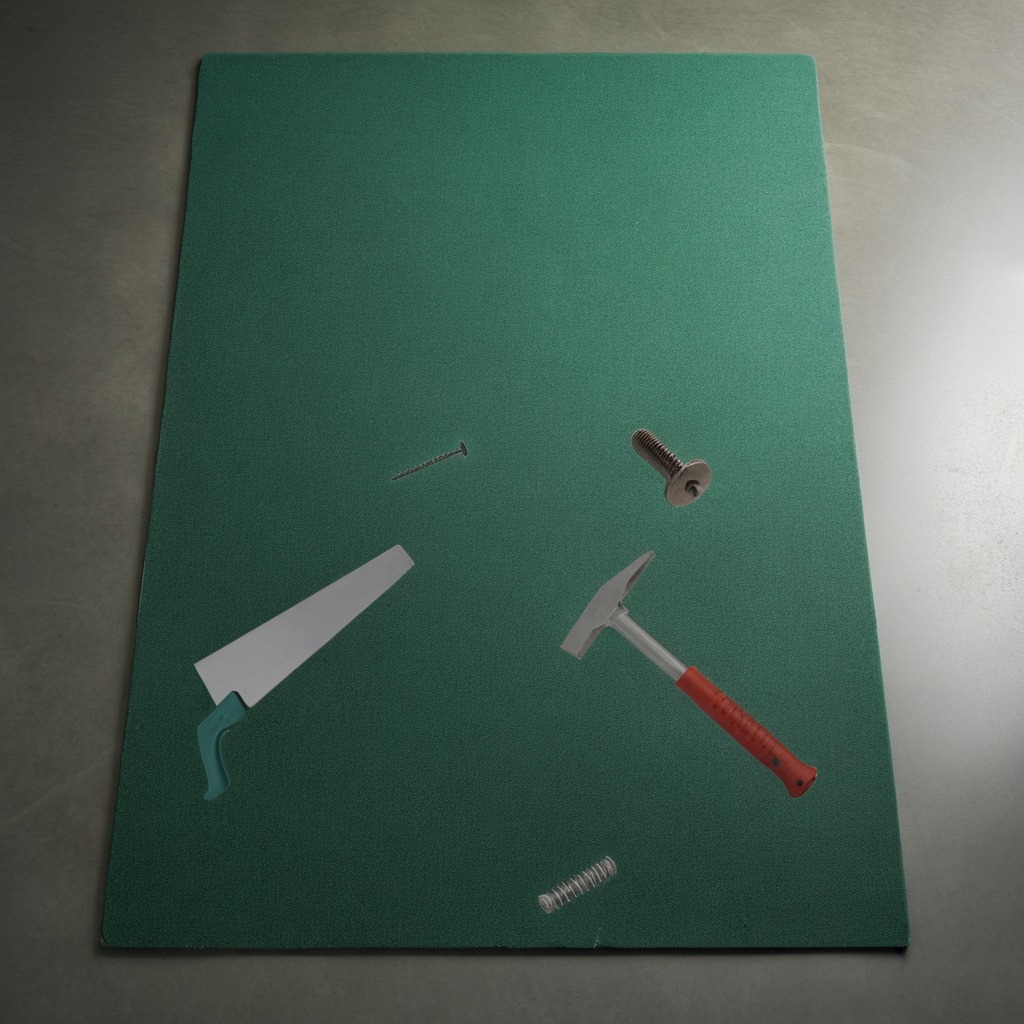
A hammer, an iron nail, a metal machine screw, a coiled metal spring, and a handheld metal saw lie on the granite tabletop.